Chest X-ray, PA view. Patient: 43 years old, sex M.
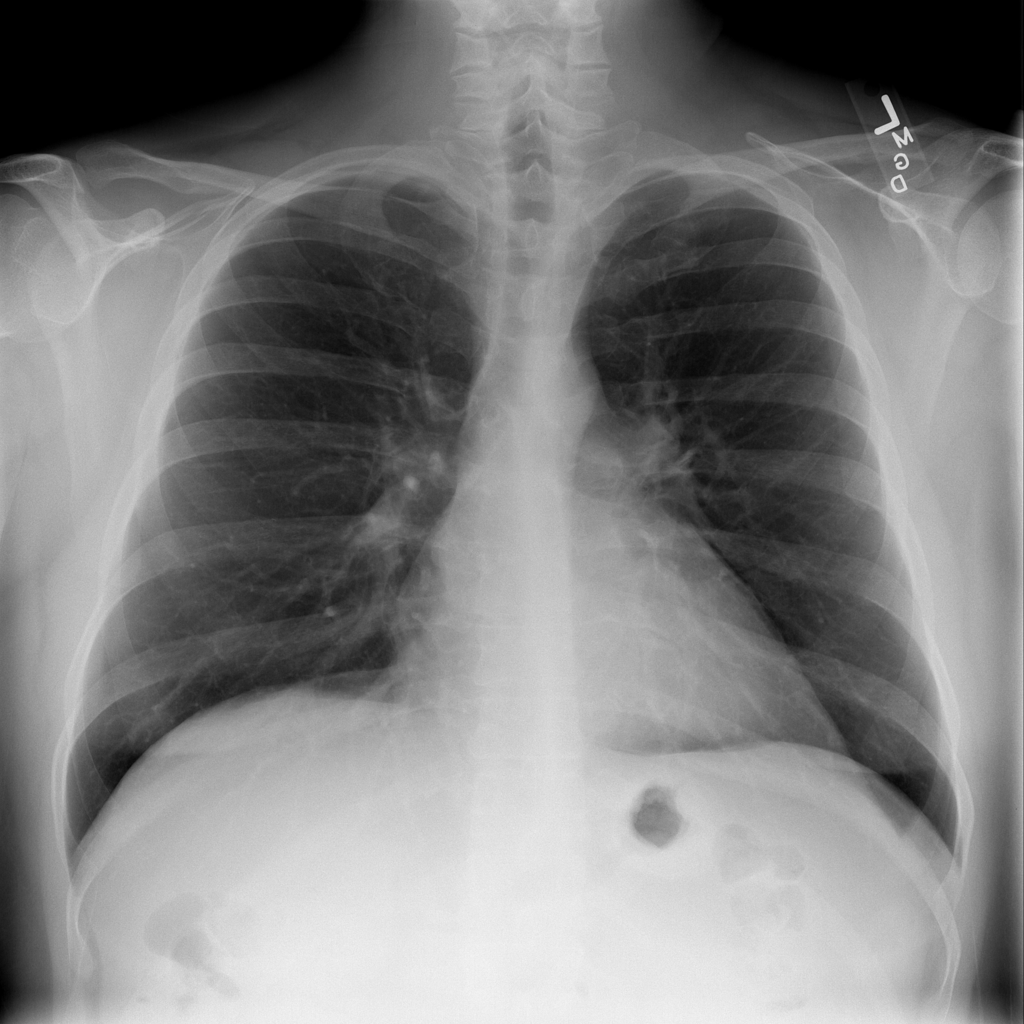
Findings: No Finding